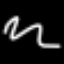
Label: squiggle